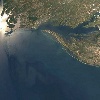
Label: water